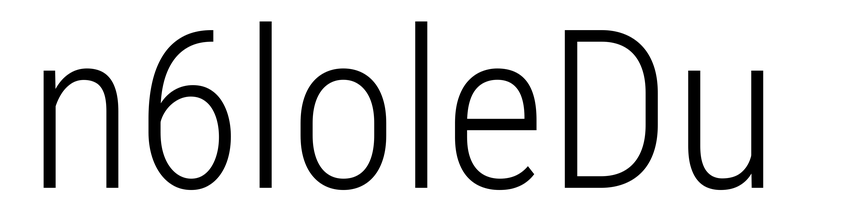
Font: Roboto_Condensed_Light